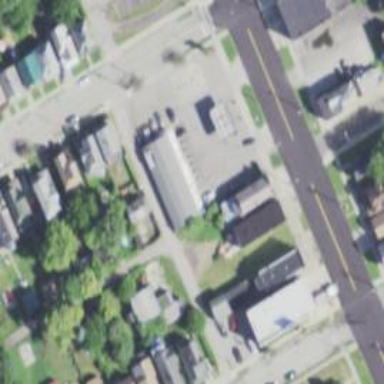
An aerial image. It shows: Convenience shop.